Field crop: maize
Growth stage: 2
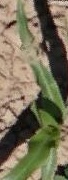
Species: maize